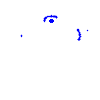
Particle: pion